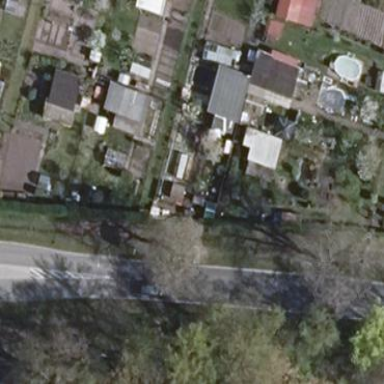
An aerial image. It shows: Plot within allotments.